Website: apple
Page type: billing-address
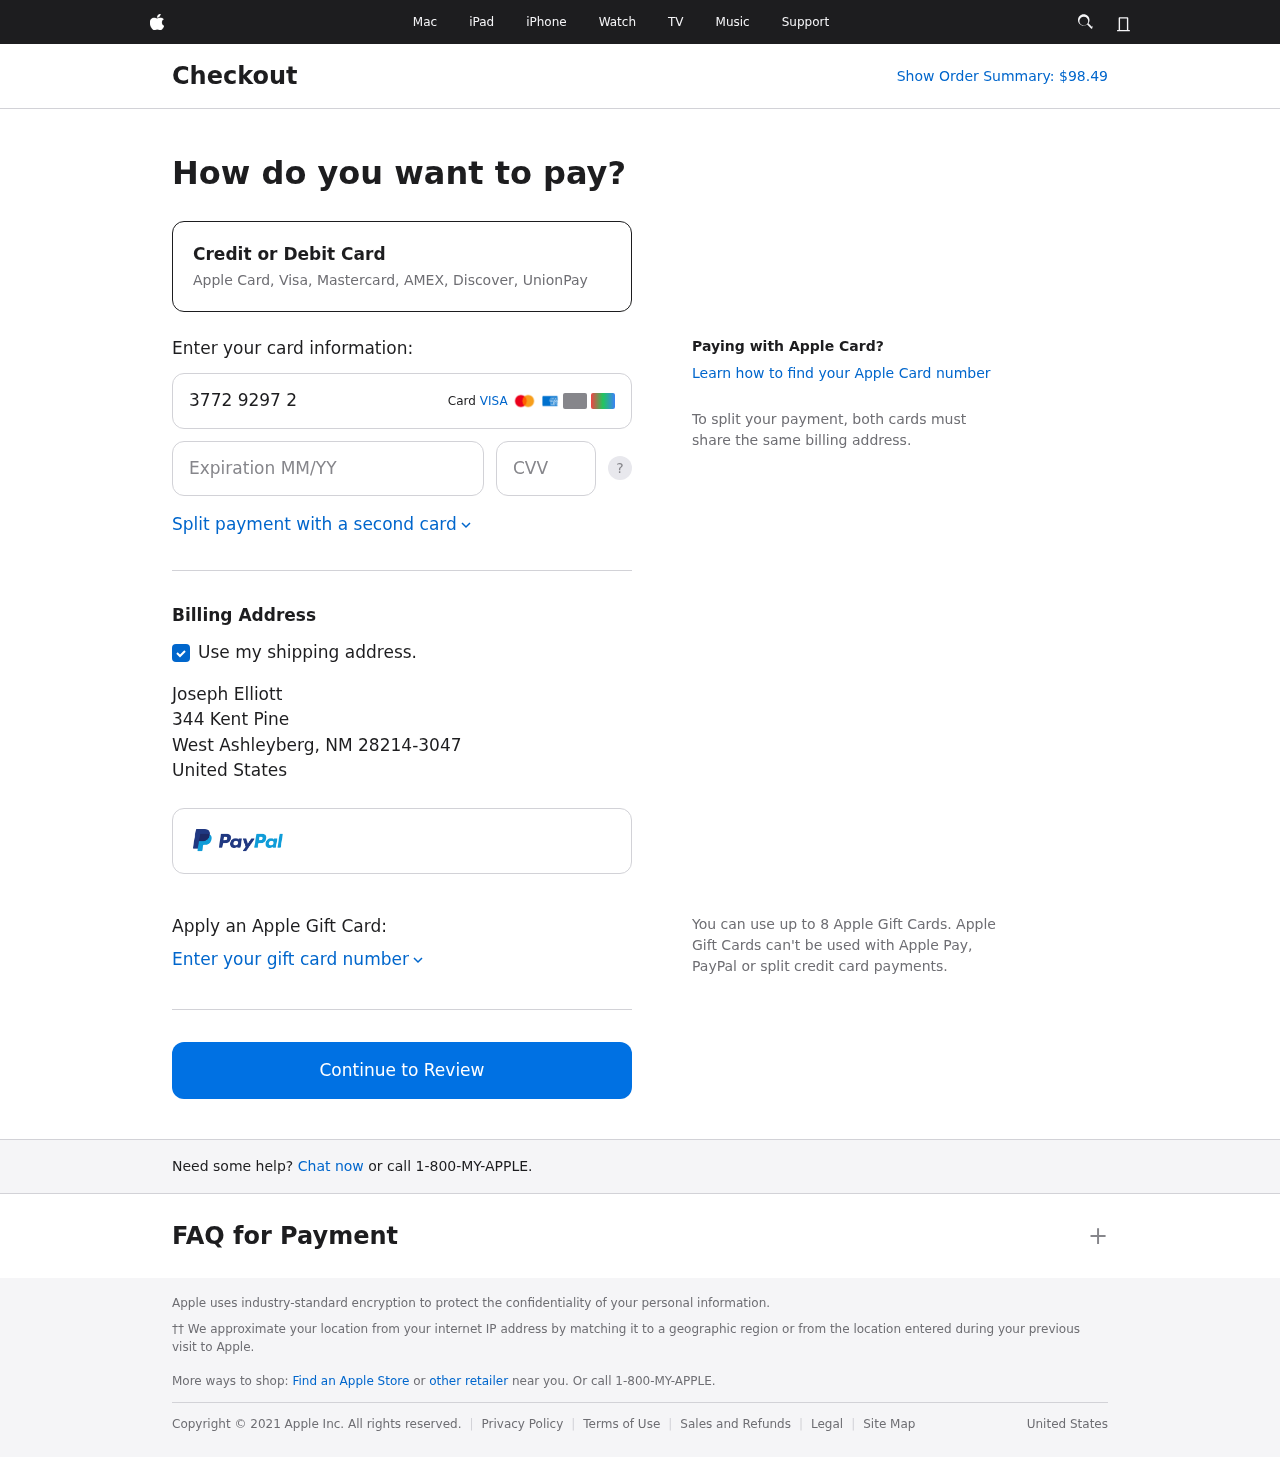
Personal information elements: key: PII_CARD_CVV
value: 5141
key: PII_CARD_EXPIRY
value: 05/29
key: PII_CARD_NUMBER
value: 3772 9297 2488 488
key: PII_CITY
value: West Ashleyberg
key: PII_COUNTRY
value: United States
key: PII_FULLNAME
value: Joseph Elliott
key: PII_POSTCODE_FULL
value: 28214-3047
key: PII_STATE_ABBR
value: NM
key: PII_STREET
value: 344 Kent Pine
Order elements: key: ORDER_TOTAL
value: Show Order Summary: $98.49